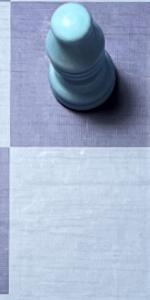
Label: Empty